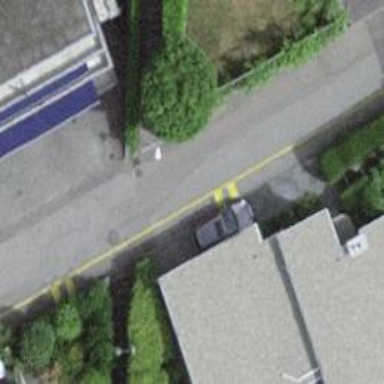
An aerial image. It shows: Unmarked crossing on the road.